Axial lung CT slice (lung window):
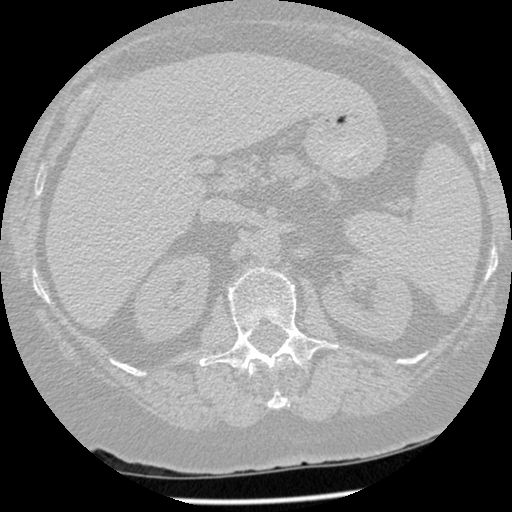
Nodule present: no